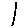
Label: line